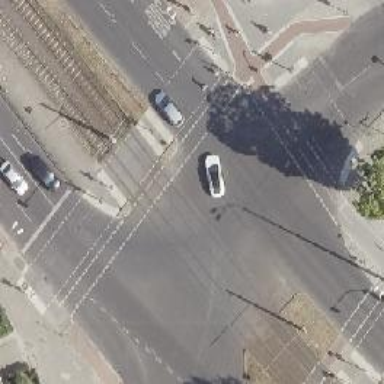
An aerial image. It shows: Asphalt footway with crossing equipped with traffic signals. The crossing includes pedestrian island.